Question: I've been reading about hierarchical index and multiindex in a pandas dataframe but it seems these are all for ordered labels. For example, my data looks like this:

And I want to be able to group the data together based on the column label ie. aggregate all columns with 'd' in row 3 together by averaging.
What is the best way to get this excel data (or csv if absolutely needed) into a dataframe so that I can do these operations and how would I go about doing them?
Any advice or references would be appreciated
I tried loading the data from a csv using the following command:
'''
data = pd.read_csv('Dataset.csv', index_col=0, header=[0,1,2,3], parse_dates=True)
'''
which gives me this when loaded:
'''
<class 'pandas.core.frame.DataFrame'>
DatetimeIndex: 18 entries, 2013-05-27 10:31:00 to 2013-07-24 11:31:00
Data columns (total 40 columns):
(1, mix, d, n) 18 non-null values
(2, aq, s, n) 18 non-null values
(3, gr, s, n) 18 non-null values
(4, mix, d, n) 18 non-null values
(5, aq, d, n) 17 non-null values
'''
I'm just not really sure where to go from there.
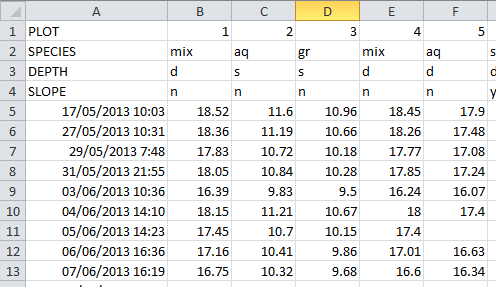
Answer: You can use column-wise ('axis=1') <URL>:
'''
In [11]: df = pd.DataFrame(np.random.randn(4, 3), columns=[[1, 2, 3], ['d', 's', 'd']])
In [12]: df.columns.names = ['PLOT', 'DEPTH']
In [13]: df
Out[13]:
PLOT 1 2 3
DEPTH d s d
0 -0.557490 -1.231495 -0.333703
1 0.513394 1.046577 0.596306
2 -0.404606 -1.615080 -0.694562
3 -0.078497 -0.683405 0.056857
In [14]: df.groupby(level='DEPTH', axis=1).mean()
Out[14]:
DEPTH d s
0 -0.445596 -1.231495
1 0.554850 1.046577
2 -0.549584 -1.615080
3 -0.010820 -0.683405
'''